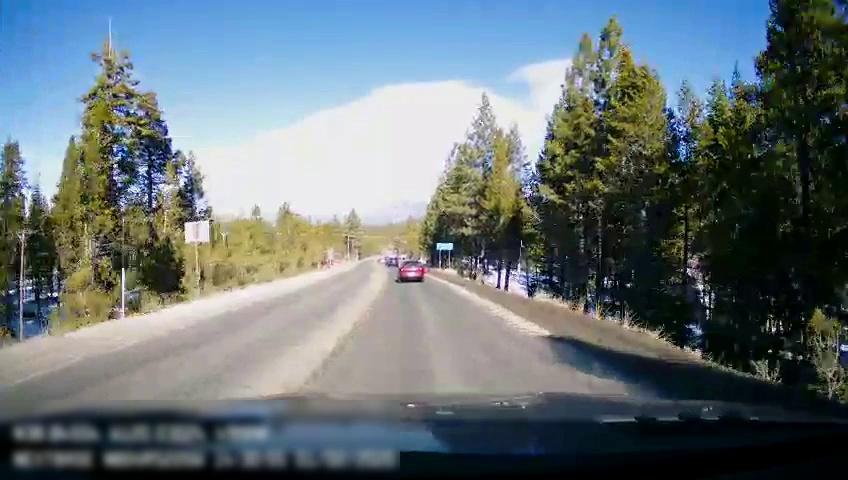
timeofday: Day
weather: Sunny
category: Drivable Space
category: Drivable Space
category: Vehicles | Car
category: Vehicles | SUV
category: Lanes | Opposite Lane
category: Lanes | Current Lane
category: Traffic | Signs